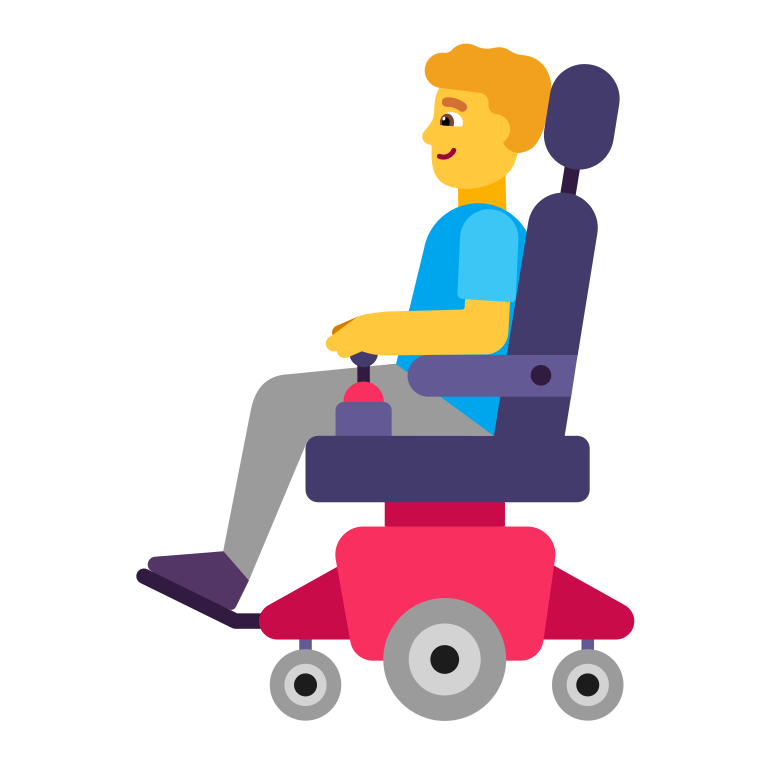
man in motorized wheelchair flat default